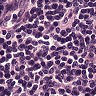
Metastatic tissue present: no